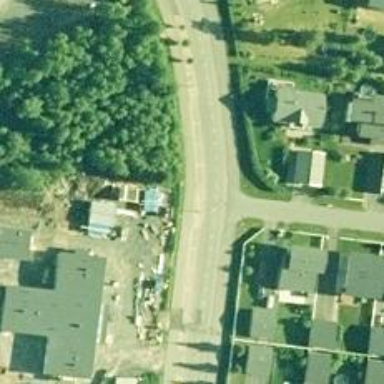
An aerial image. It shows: Asphalt cycleway.